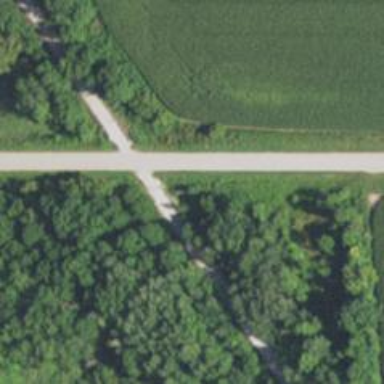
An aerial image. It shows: Unclassified road.